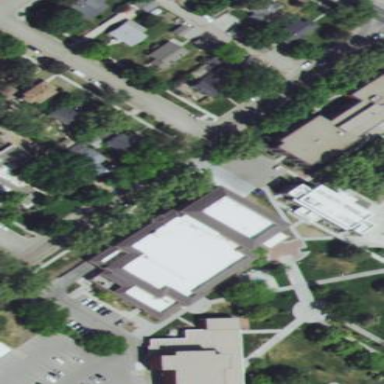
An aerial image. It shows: College building.